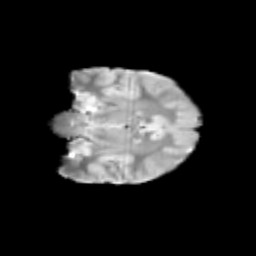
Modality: T2w
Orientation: coronal
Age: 11
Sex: female
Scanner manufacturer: siemens
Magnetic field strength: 3 T
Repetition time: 3.8 s
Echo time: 0.07 s